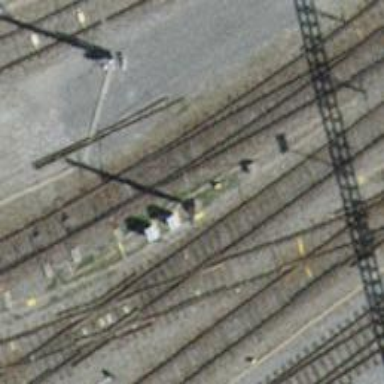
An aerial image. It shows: Railway switch with the turnout side on the left.